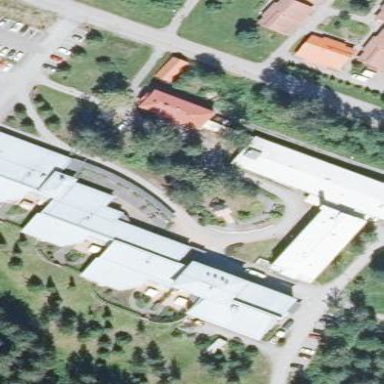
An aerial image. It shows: Nursing home.